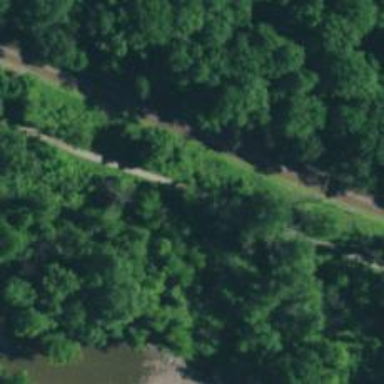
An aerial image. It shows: Asphalt path with excellent trail visibility. It is man-made cutline.